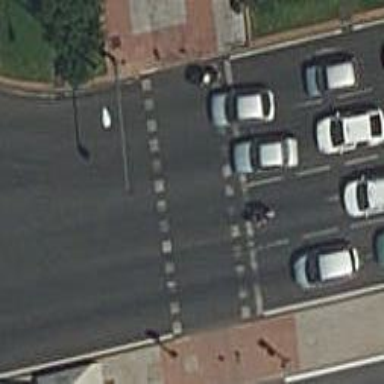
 there are traffic signals and zebra crossing."